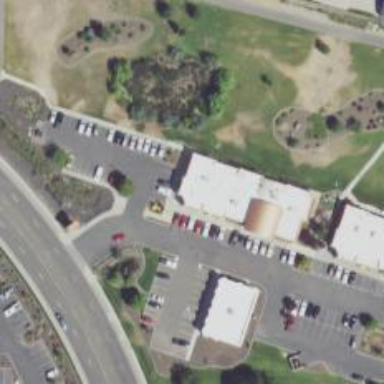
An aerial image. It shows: Healthcare clinic is depicted in the image.